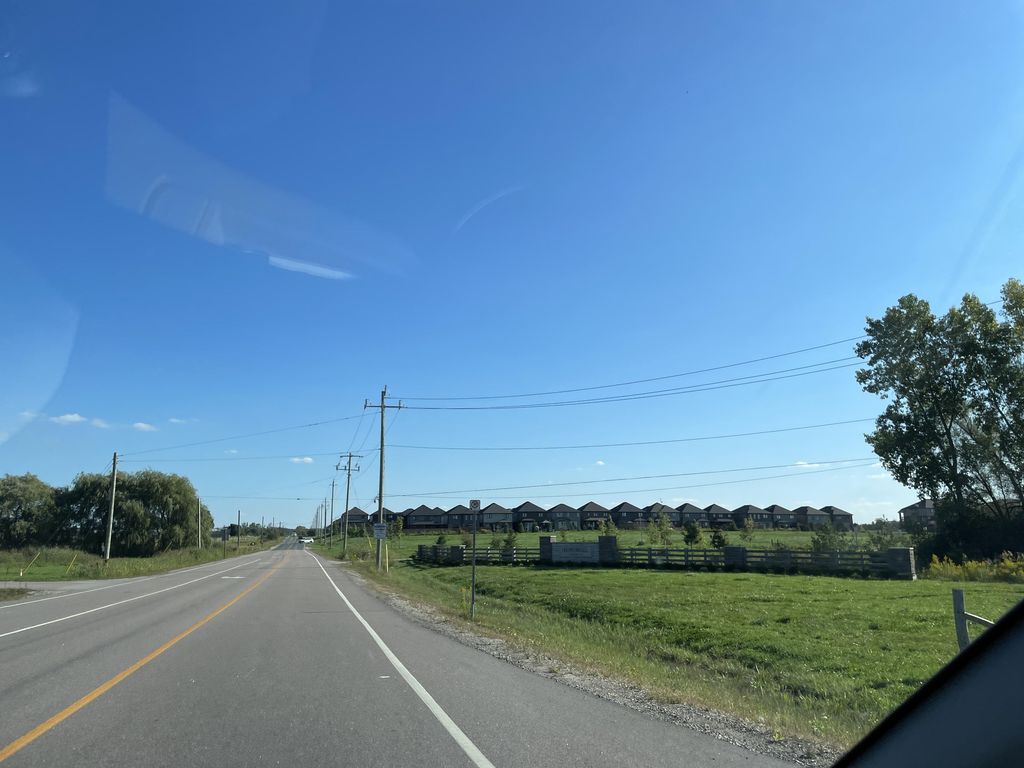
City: kitchener-waterloo